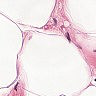
Metastatic tissue present: no